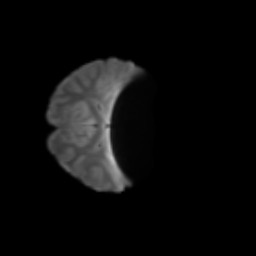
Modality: T2w
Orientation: axial
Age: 13
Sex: male
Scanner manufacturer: siemens
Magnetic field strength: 3 T
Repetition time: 3.8 s
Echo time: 0.07 s